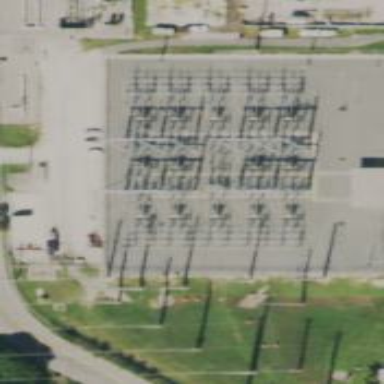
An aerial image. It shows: Switch for power supply.